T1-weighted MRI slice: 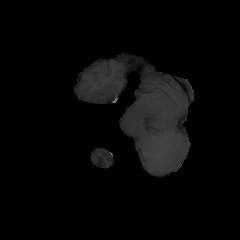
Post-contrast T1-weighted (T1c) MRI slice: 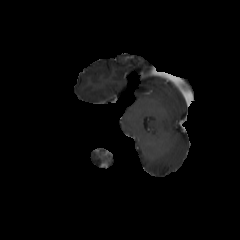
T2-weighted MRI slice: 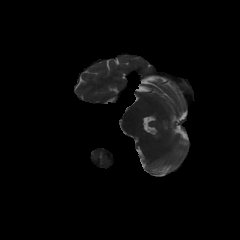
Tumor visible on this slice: no